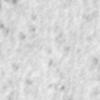
Label: no_change